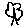
Label: tree